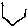
Label: hexagon